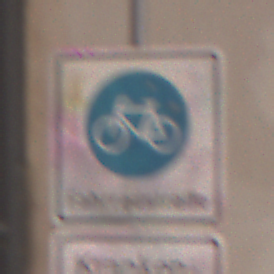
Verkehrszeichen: BeginnFahrradstrasse
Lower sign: BesondereFahrzeugeUndTransportgueter4
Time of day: Midday
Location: Outdoor (Urban)
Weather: PartlyCloudy
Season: NotSpecified
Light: Natural